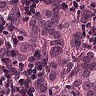
Metastatic tissue present: yes